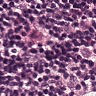
Metastatic tissue present: no